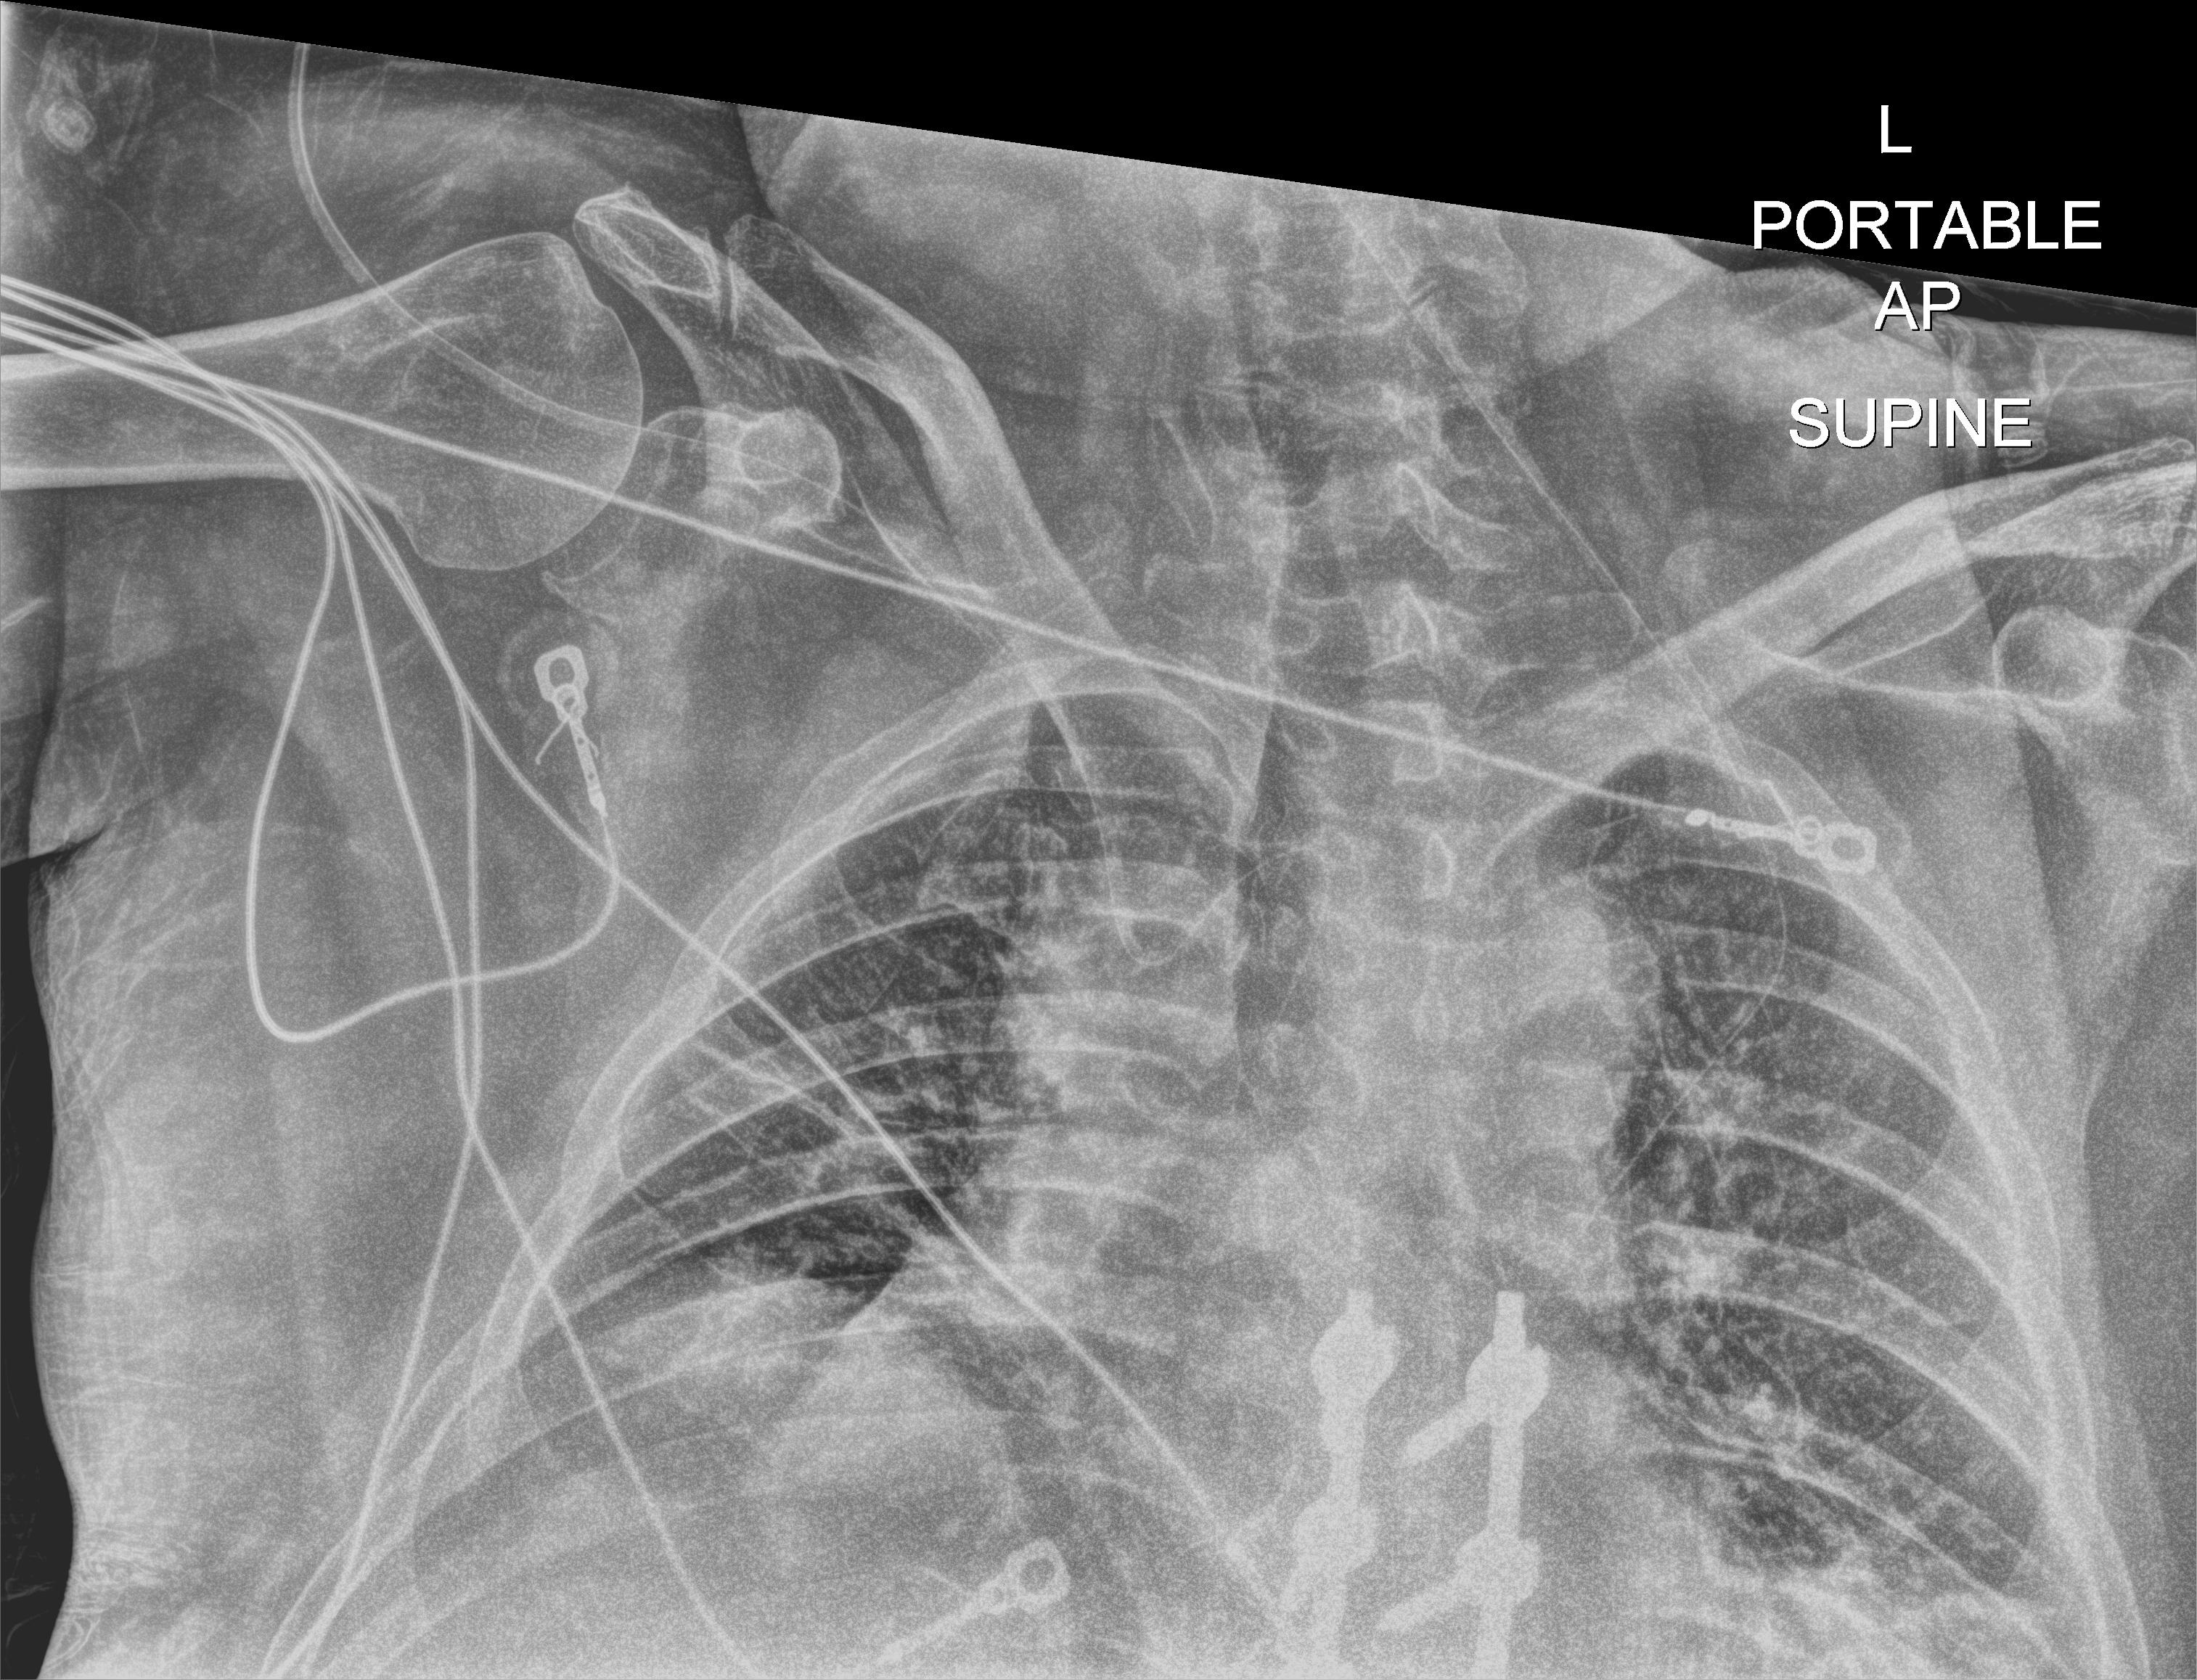
View: AP
Implant manufacturer: seaspine mariner